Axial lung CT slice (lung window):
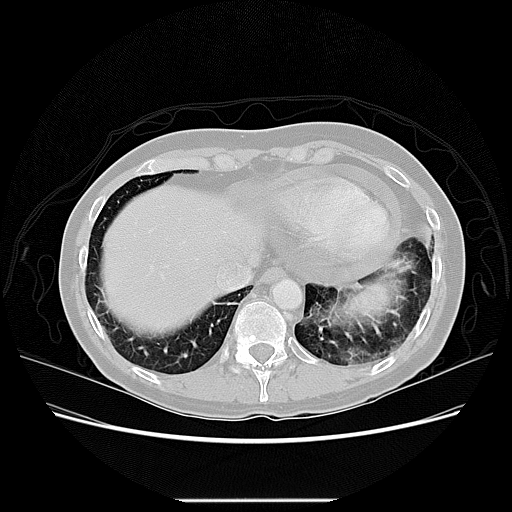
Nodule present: no